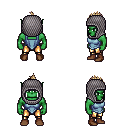
a pixel art fantasy rpg character, male body template, orc, green skin, blue vest, gold greaves, white blonde mohawk hairstyle, chain hood, brown shoes, four views (front, back, left, right), 2x2 character sprite sheet, small pixel art, hard edges, no anti-aliasing